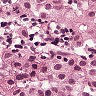
Metastatic tissue present: yes